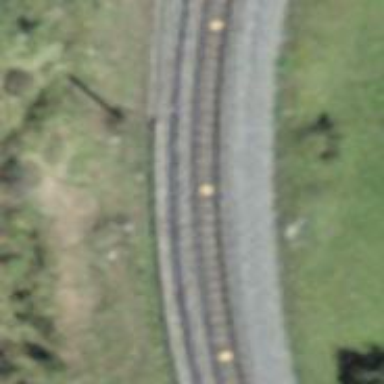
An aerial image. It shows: Narrow gauge railway with electrified contact lines.